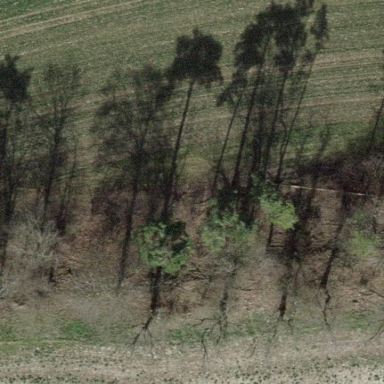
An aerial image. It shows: Forest area.